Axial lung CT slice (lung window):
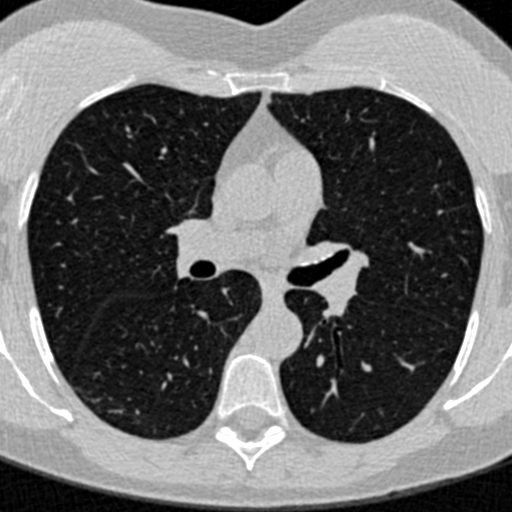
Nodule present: no